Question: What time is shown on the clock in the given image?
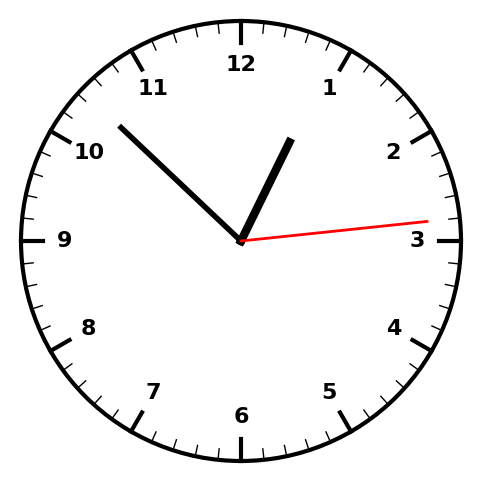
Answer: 12:52:14